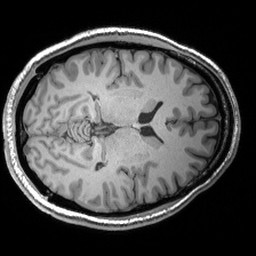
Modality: T1w
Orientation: axial
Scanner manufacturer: siemens
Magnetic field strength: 3 T
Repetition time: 2.53 s
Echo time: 0.00299 s